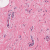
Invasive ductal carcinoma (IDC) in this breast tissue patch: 0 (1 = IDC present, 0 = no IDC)